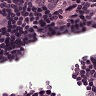
Metastatic tissue present: yes